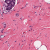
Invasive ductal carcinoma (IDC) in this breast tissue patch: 0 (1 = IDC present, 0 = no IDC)